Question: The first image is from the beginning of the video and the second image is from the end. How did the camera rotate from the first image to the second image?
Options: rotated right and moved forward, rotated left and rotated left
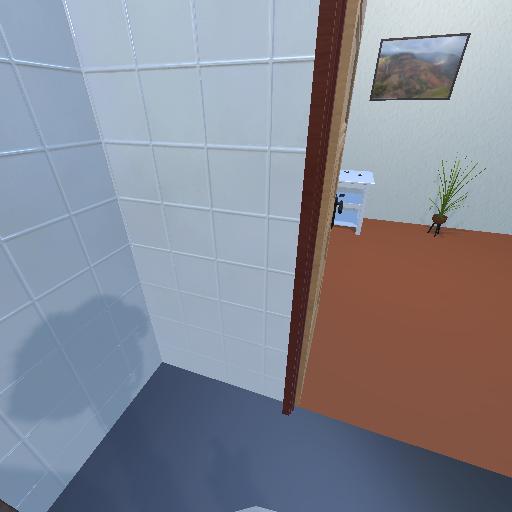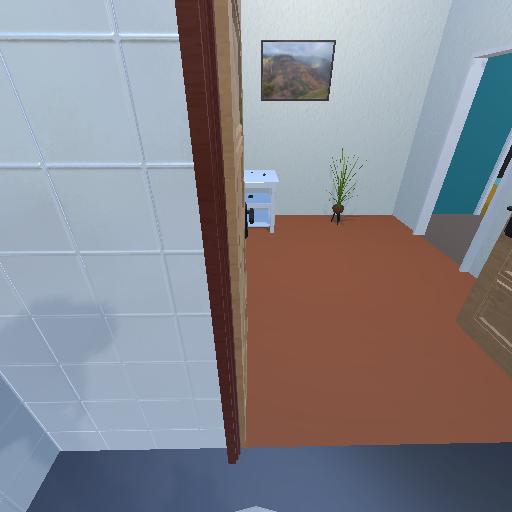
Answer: rotated right and moved forward